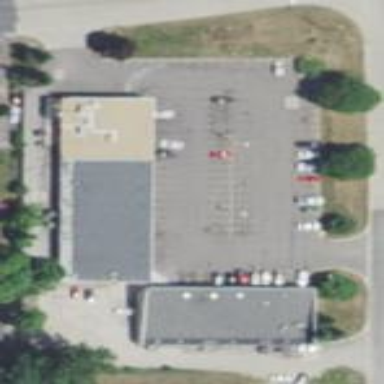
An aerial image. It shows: Retail area.